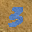
Label: 3